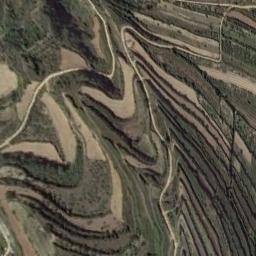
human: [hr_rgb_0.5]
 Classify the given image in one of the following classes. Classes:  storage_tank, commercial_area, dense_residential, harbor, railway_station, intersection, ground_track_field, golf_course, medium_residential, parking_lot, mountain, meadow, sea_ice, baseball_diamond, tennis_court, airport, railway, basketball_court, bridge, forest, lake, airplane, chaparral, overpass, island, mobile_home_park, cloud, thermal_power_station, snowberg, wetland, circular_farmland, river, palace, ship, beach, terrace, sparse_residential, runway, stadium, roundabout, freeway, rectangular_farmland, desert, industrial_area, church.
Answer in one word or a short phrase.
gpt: terrace